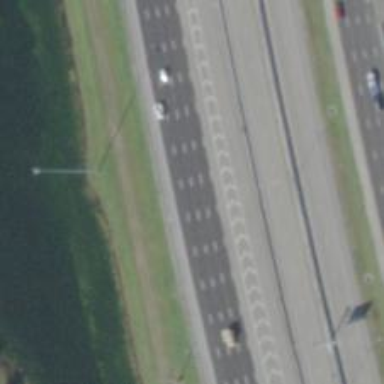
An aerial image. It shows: Asphalt motorway.